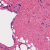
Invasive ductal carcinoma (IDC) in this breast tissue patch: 0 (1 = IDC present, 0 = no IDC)